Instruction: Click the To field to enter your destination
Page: home
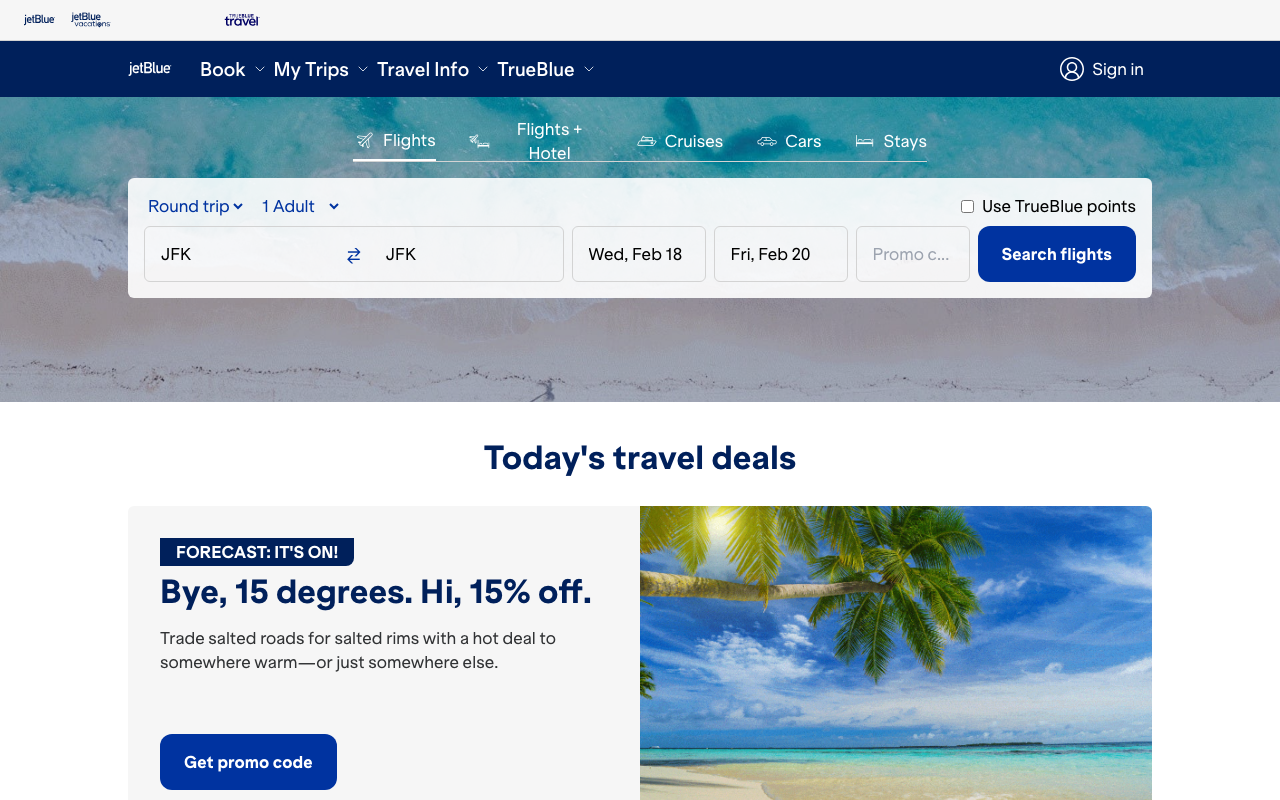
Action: click